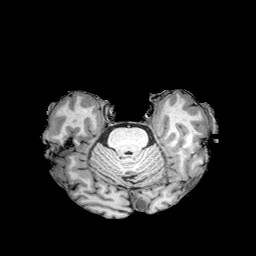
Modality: T1w
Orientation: coronal
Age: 65
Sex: male
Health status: healthy